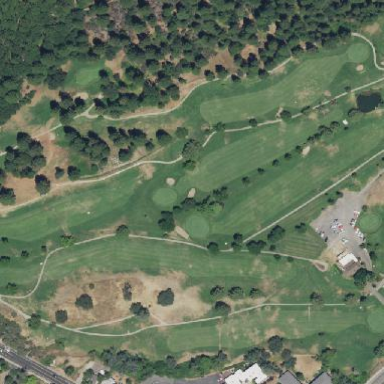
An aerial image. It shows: Golf course surrounded by greenery.